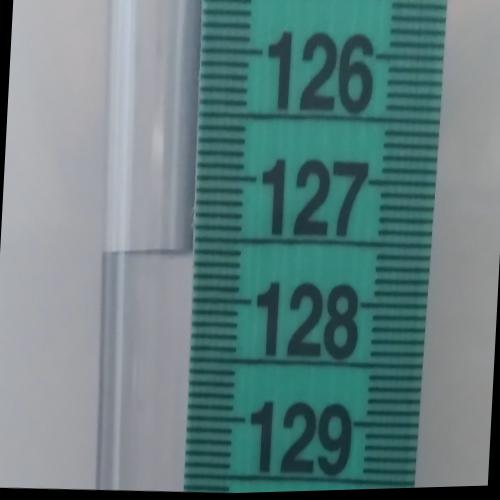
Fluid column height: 127.6 cm